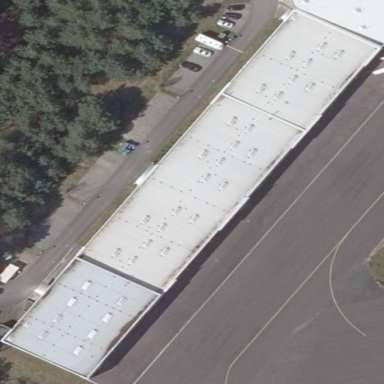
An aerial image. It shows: Hangar building located at airport.